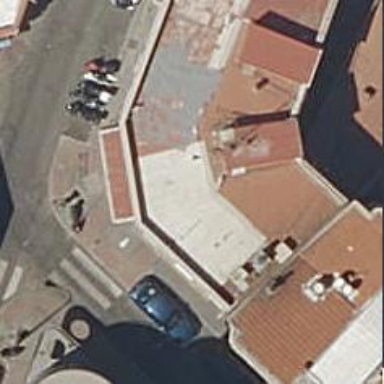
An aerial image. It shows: Restaurant.